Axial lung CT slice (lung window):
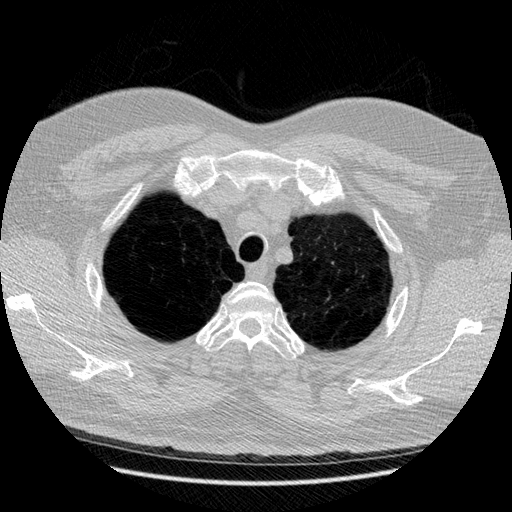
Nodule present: no